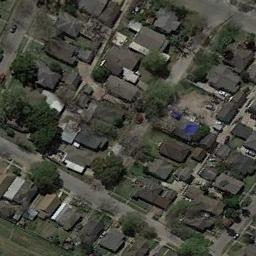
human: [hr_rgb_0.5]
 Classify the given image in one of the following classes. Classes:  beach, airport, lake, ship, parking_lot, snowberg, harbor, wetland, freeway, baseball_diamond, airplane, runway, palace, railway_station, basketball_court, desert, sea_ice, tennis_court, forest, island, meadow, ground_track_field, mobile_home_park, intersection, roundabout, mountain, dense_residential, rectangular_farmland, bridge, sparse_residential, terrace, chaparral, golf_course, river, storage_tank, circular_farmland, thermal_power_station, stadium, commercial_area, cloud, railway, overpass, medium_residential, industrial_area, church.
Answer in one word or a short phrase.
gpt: dense_residential